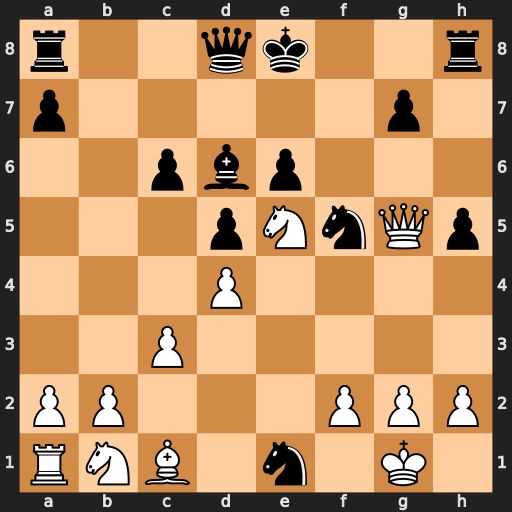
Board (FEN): r2qk2r/p5p1/2pbp3/3pNnQp/3P4/2P5/PP3PPP/RNB1n1K1
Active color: w
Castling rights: kq
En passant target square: -
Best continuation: Qg6+ Kf8 Qf7#